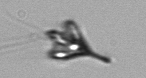
Label: Pyramimonas_longicauda